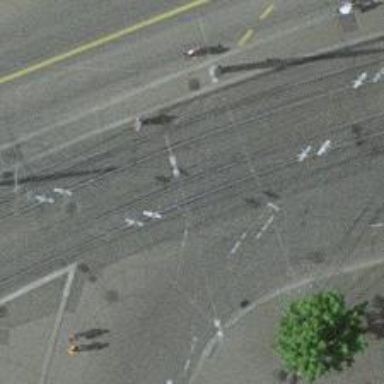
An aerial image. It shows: Tram level crossing on the railway.